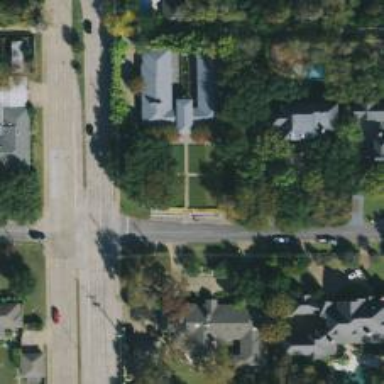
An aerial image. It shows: Stop road.